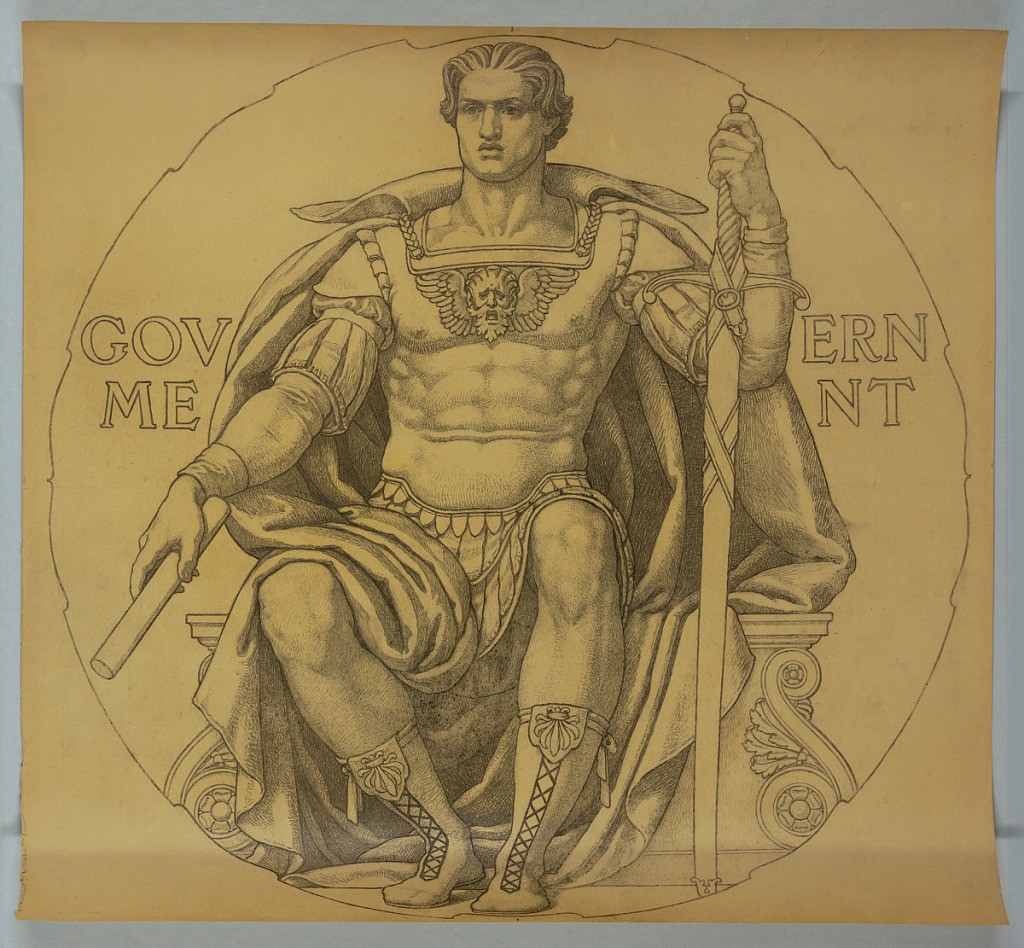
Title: Government, Cartoon for Mosaic in Wisconsin State Capitol Rotunda
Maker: Kenyon Cox, American, 1856–1919
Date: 1912
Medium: Charcoal on tan paper
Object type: Drawing
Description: Allegorical figure representing Government, his left hand resting upon a great sword. Roundel outline around figure.